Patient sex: M
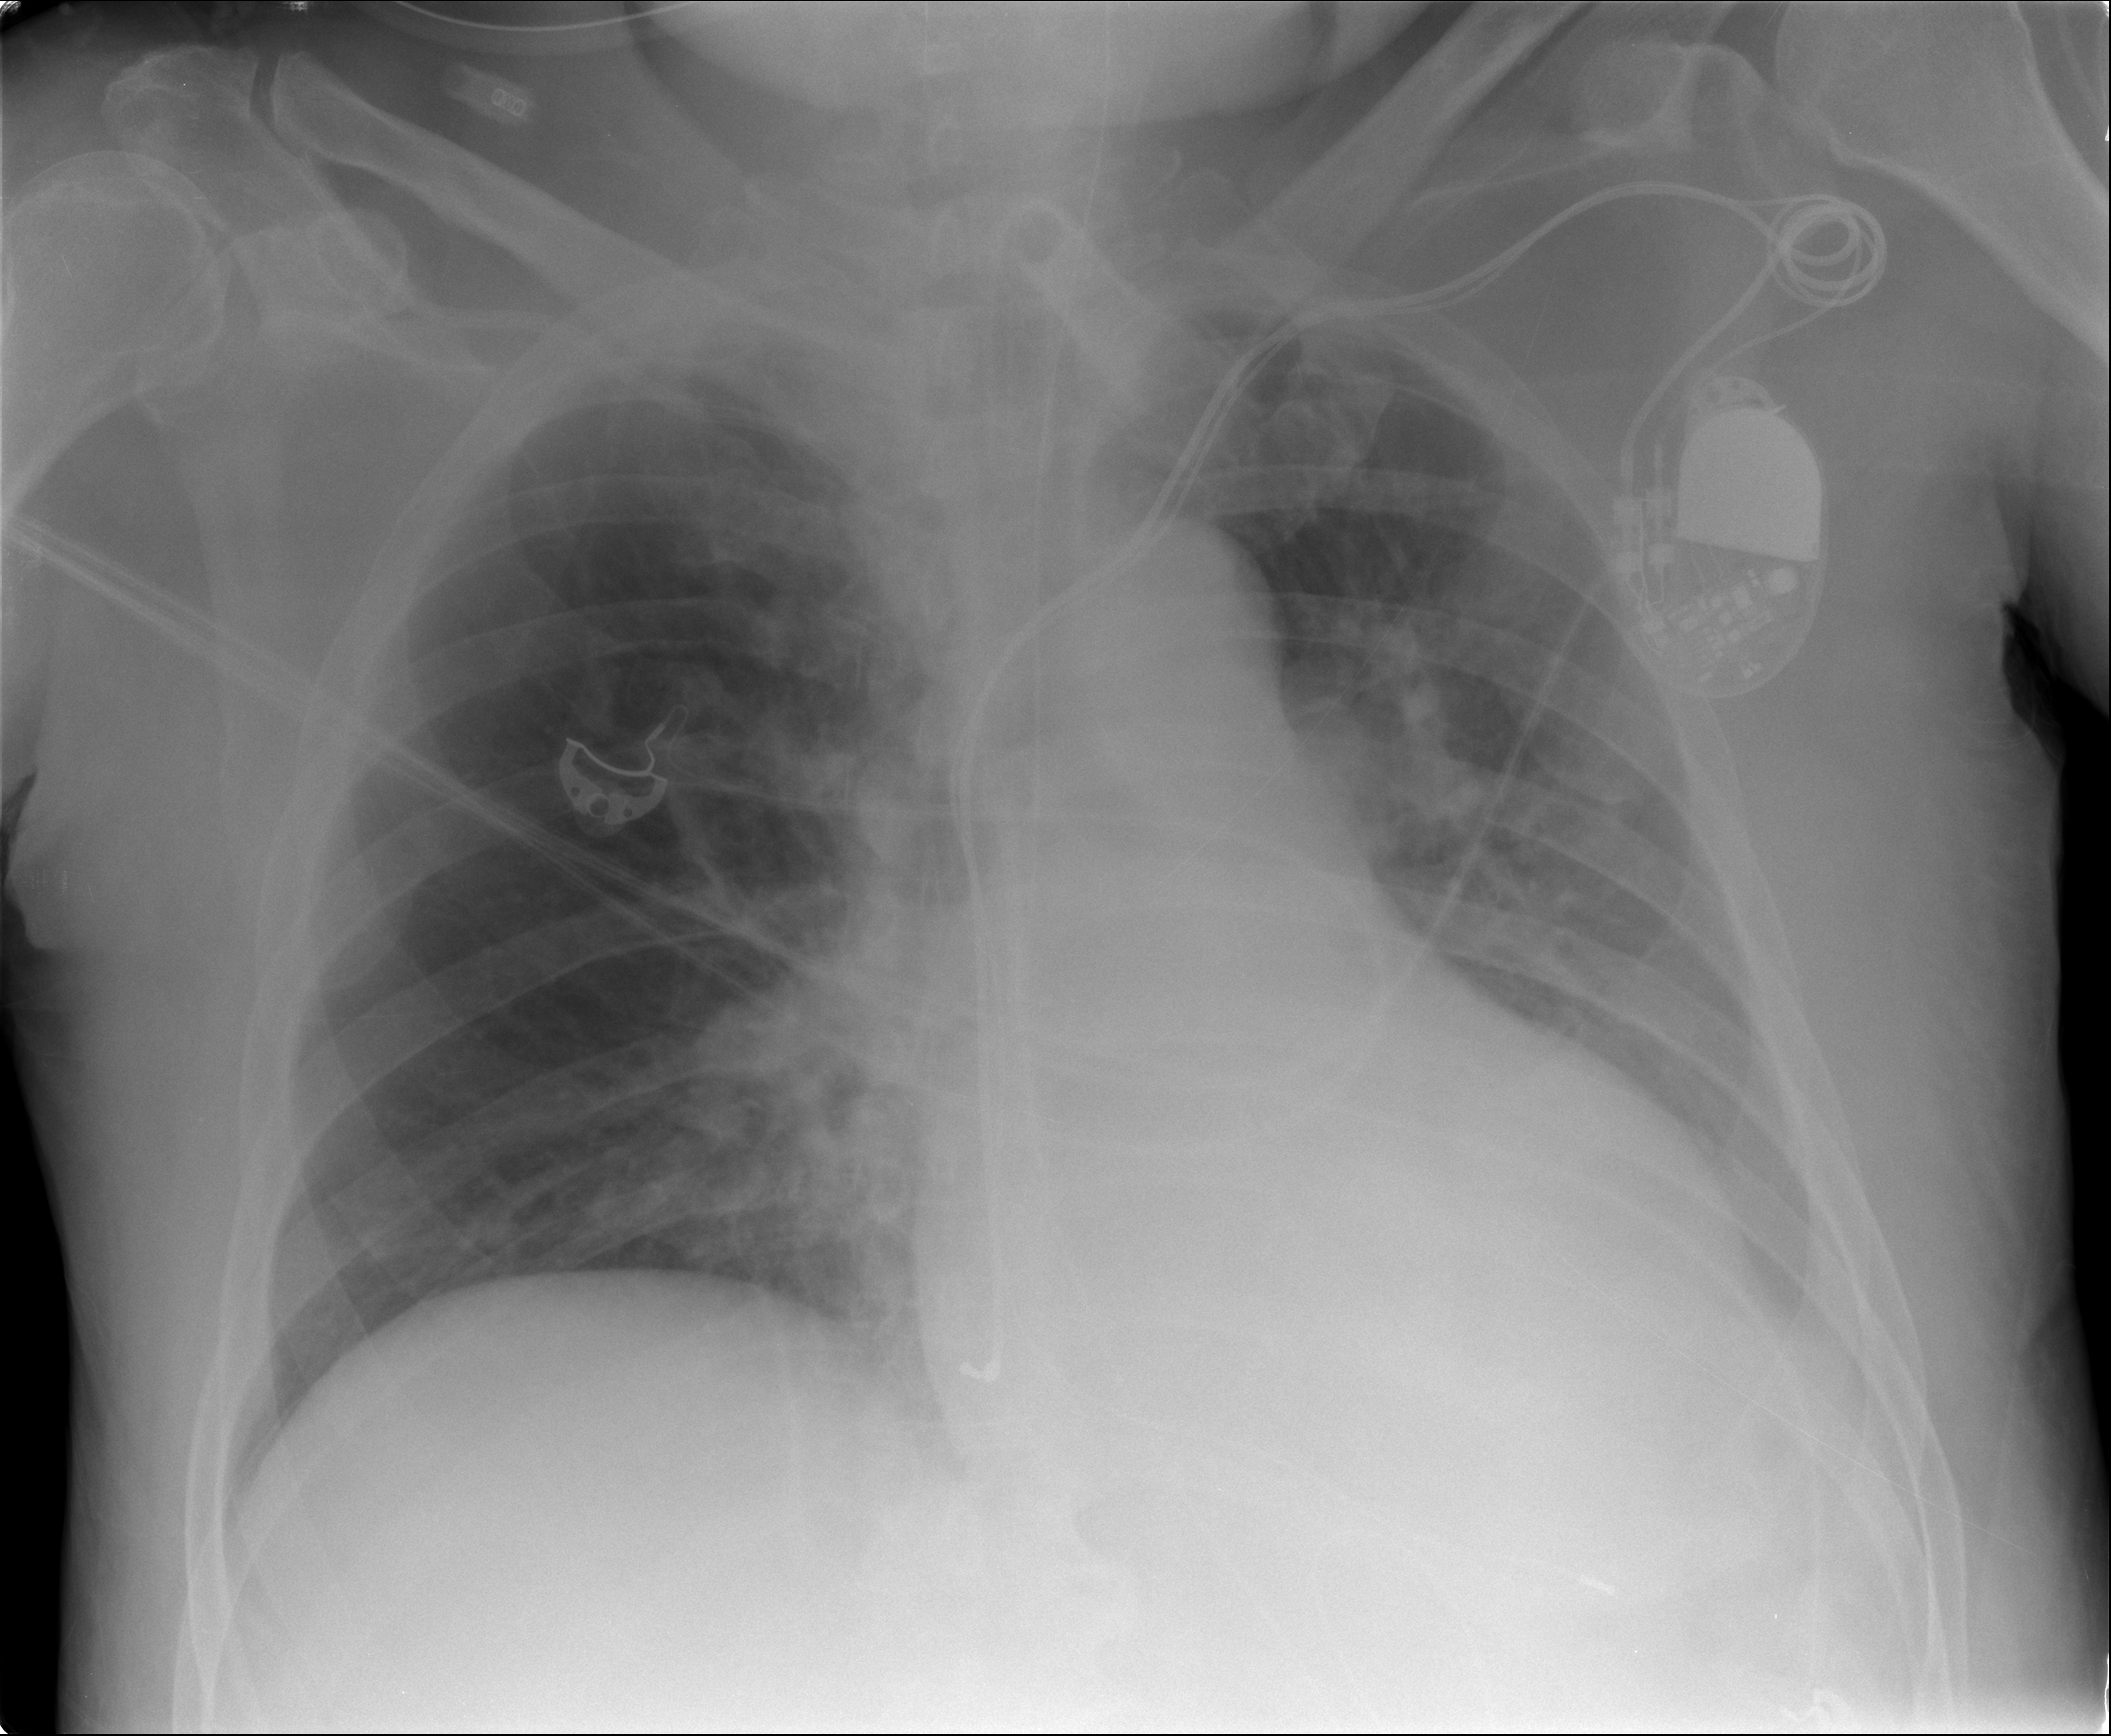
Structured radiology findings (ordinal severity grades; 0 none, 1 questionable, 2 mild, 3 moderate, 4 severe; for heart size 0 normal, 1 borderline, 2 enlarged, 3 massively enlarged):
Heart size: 0
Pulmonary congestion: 0
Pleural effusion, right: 0
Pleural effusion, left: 2
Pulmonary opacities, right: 2
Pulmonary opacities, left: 0
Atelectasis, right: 1
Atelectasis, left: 2